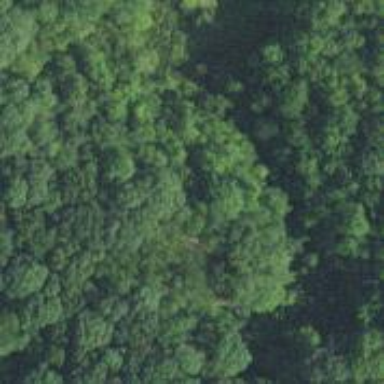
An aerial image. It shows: Mixed woodland area with various types of leaves.